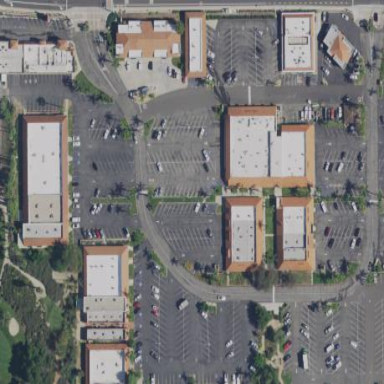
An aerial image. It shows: Retail area.